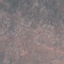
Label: HerbaceousVegetation